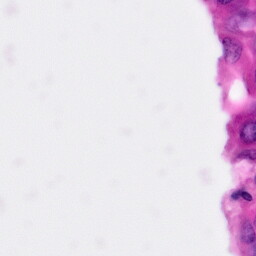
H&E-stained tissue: Pancreatic